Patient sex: M
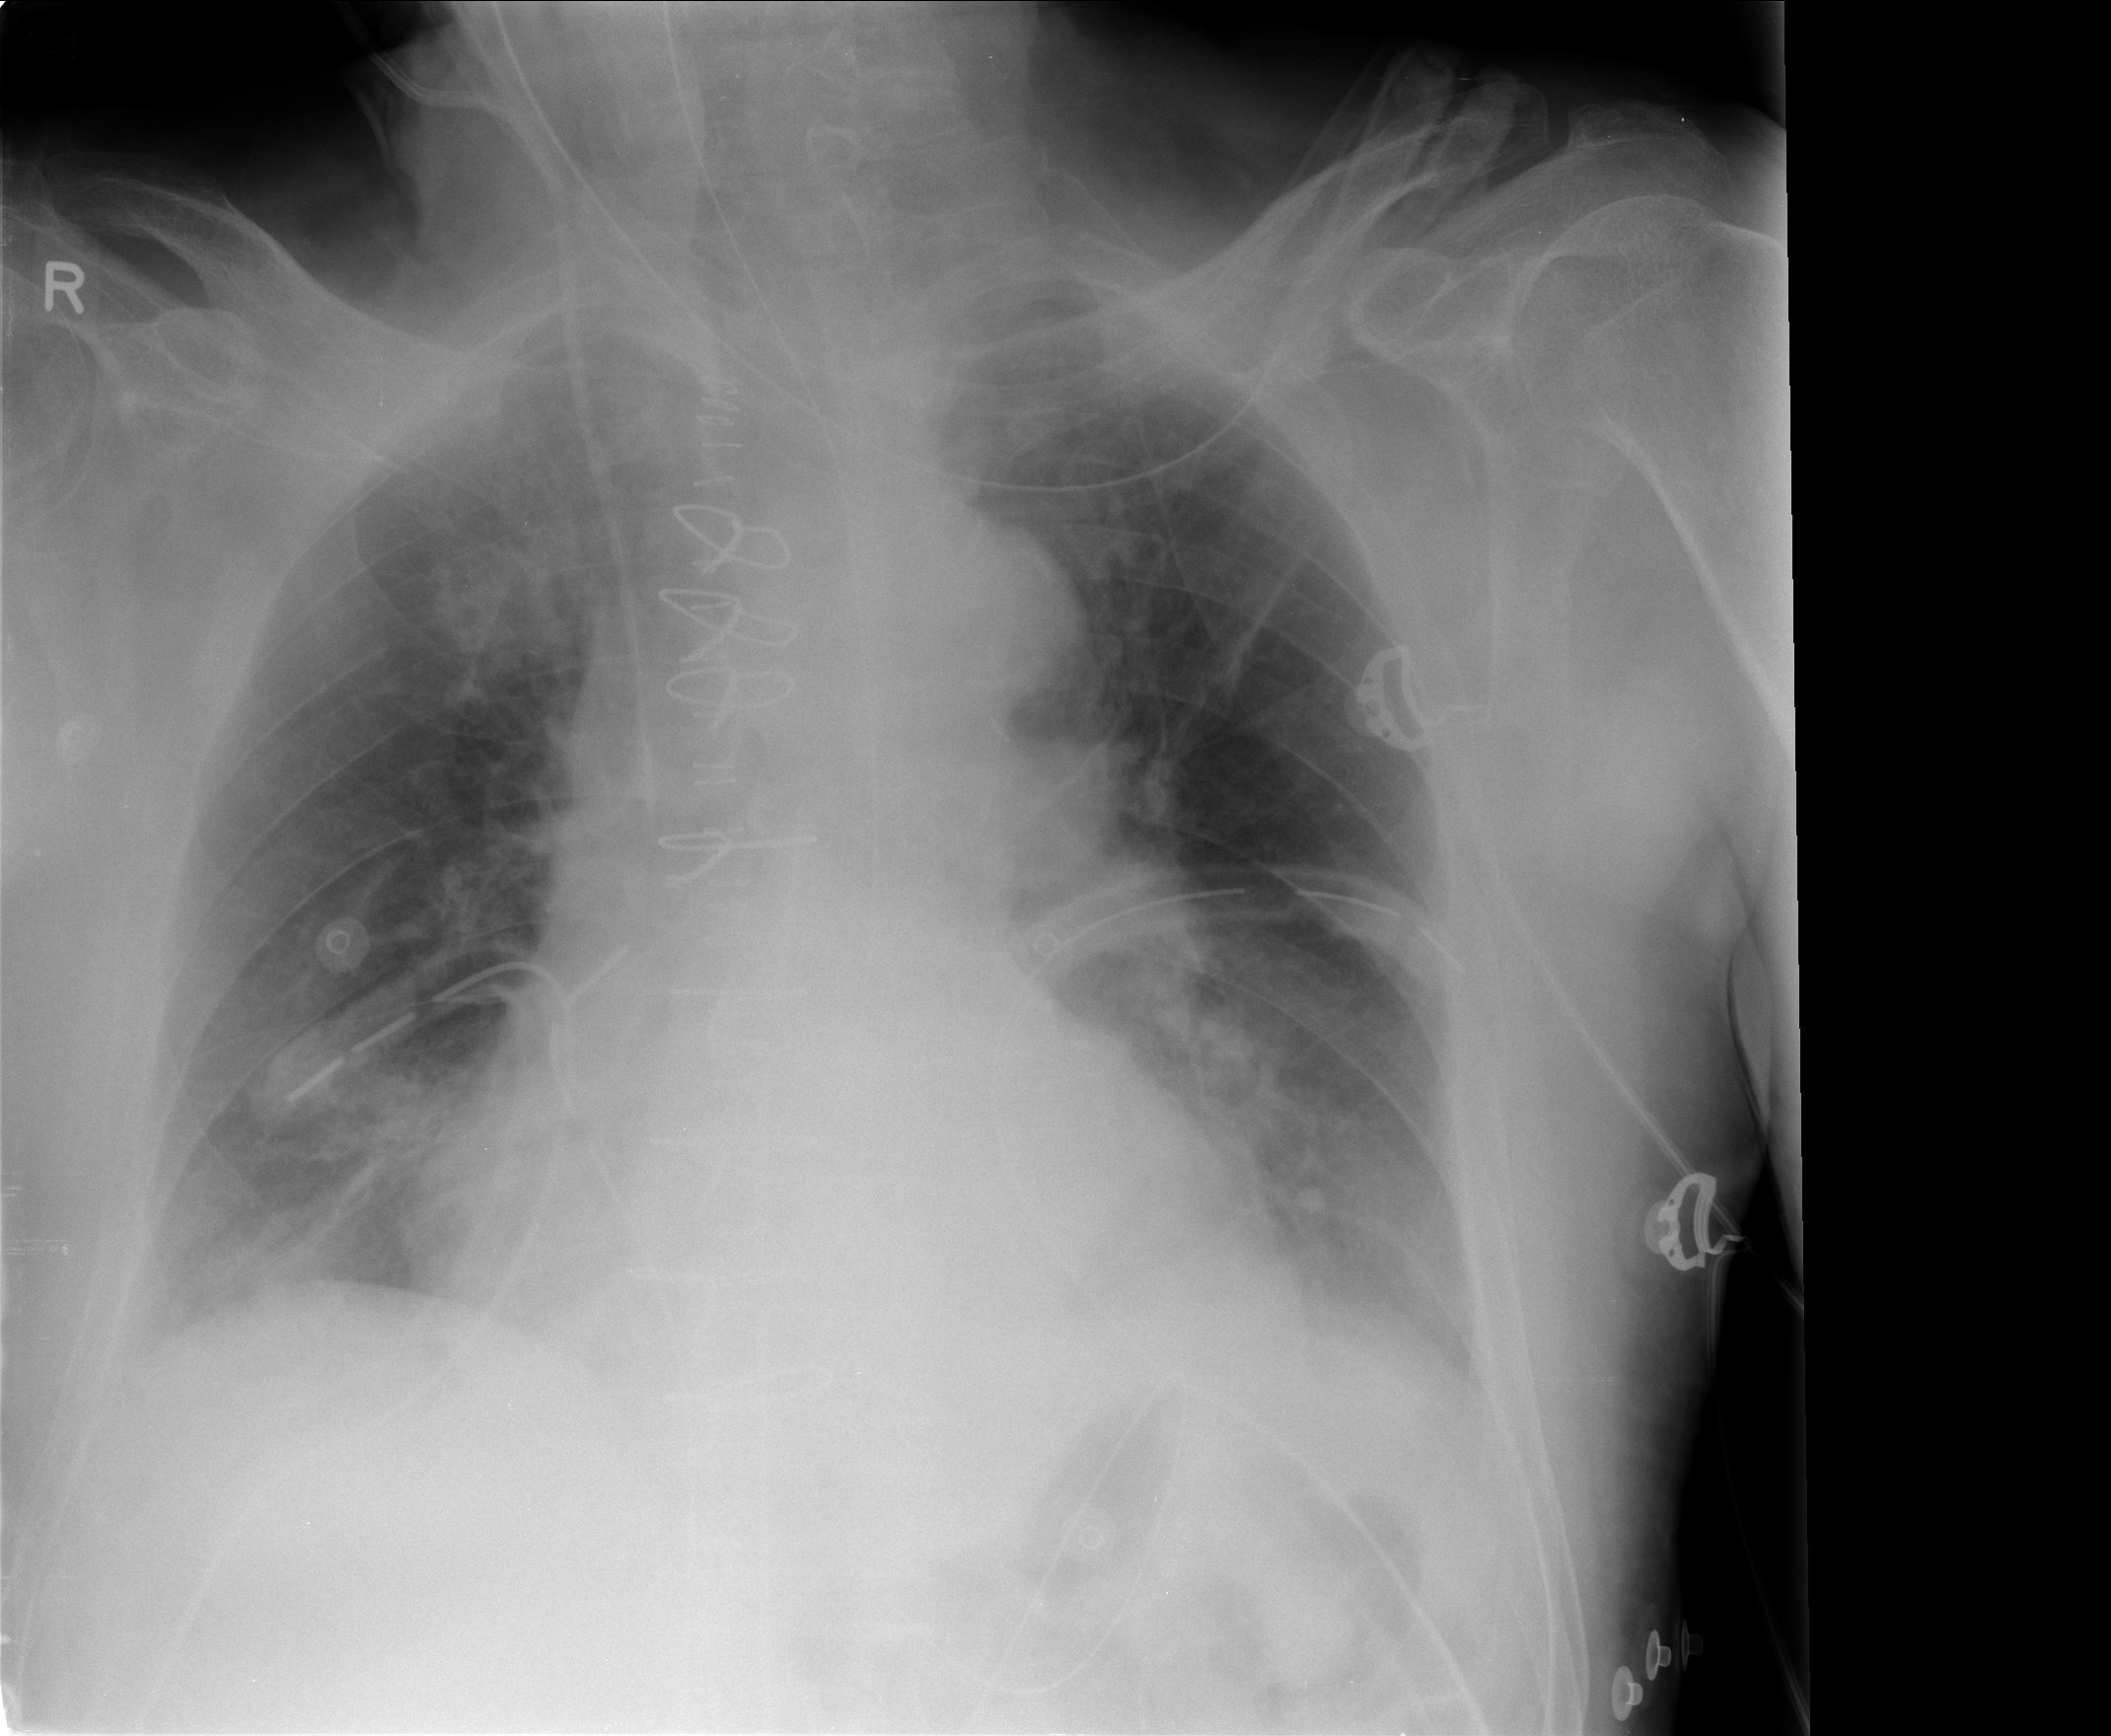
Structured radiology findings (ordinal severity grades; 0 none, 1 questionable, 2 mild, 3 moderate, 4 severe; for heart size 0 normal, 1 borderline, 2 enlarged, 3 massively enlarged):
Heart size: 1
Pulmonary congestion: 2
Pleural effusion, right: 1
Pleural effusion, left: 2
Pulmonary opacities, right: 0
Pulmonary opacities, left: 0
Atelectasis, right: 2
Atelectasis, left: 2